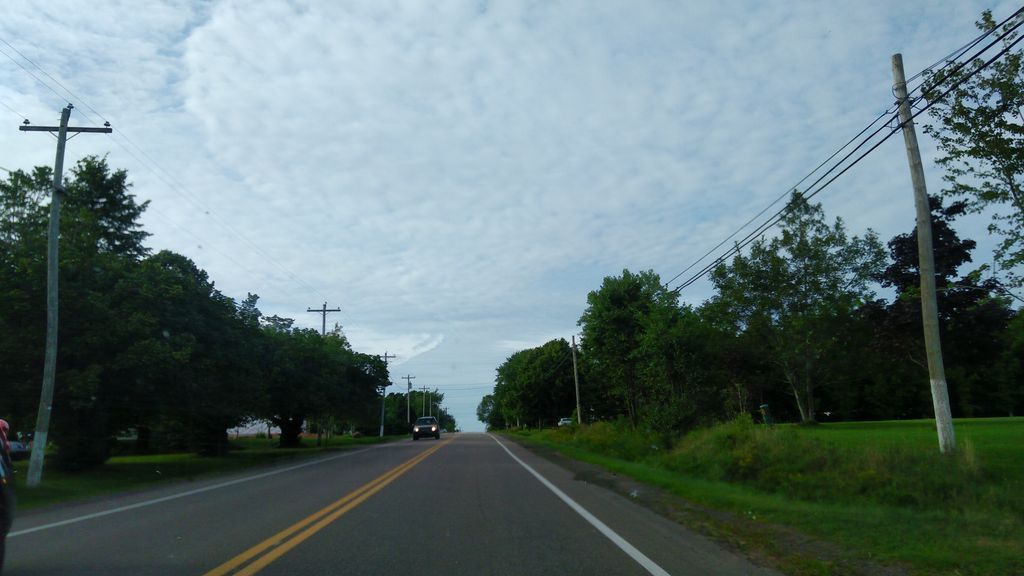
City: charlottetown